Question: I want to do this in SSIS. My situation is a s follows.I have Supplier table and a table which has the supplier/product name and other details about the products. Both the table have a common column called SupplierName. Now I want to compare these two columns and if they are same then insert the ID from the Supplier Table into this second table where all are in one table.
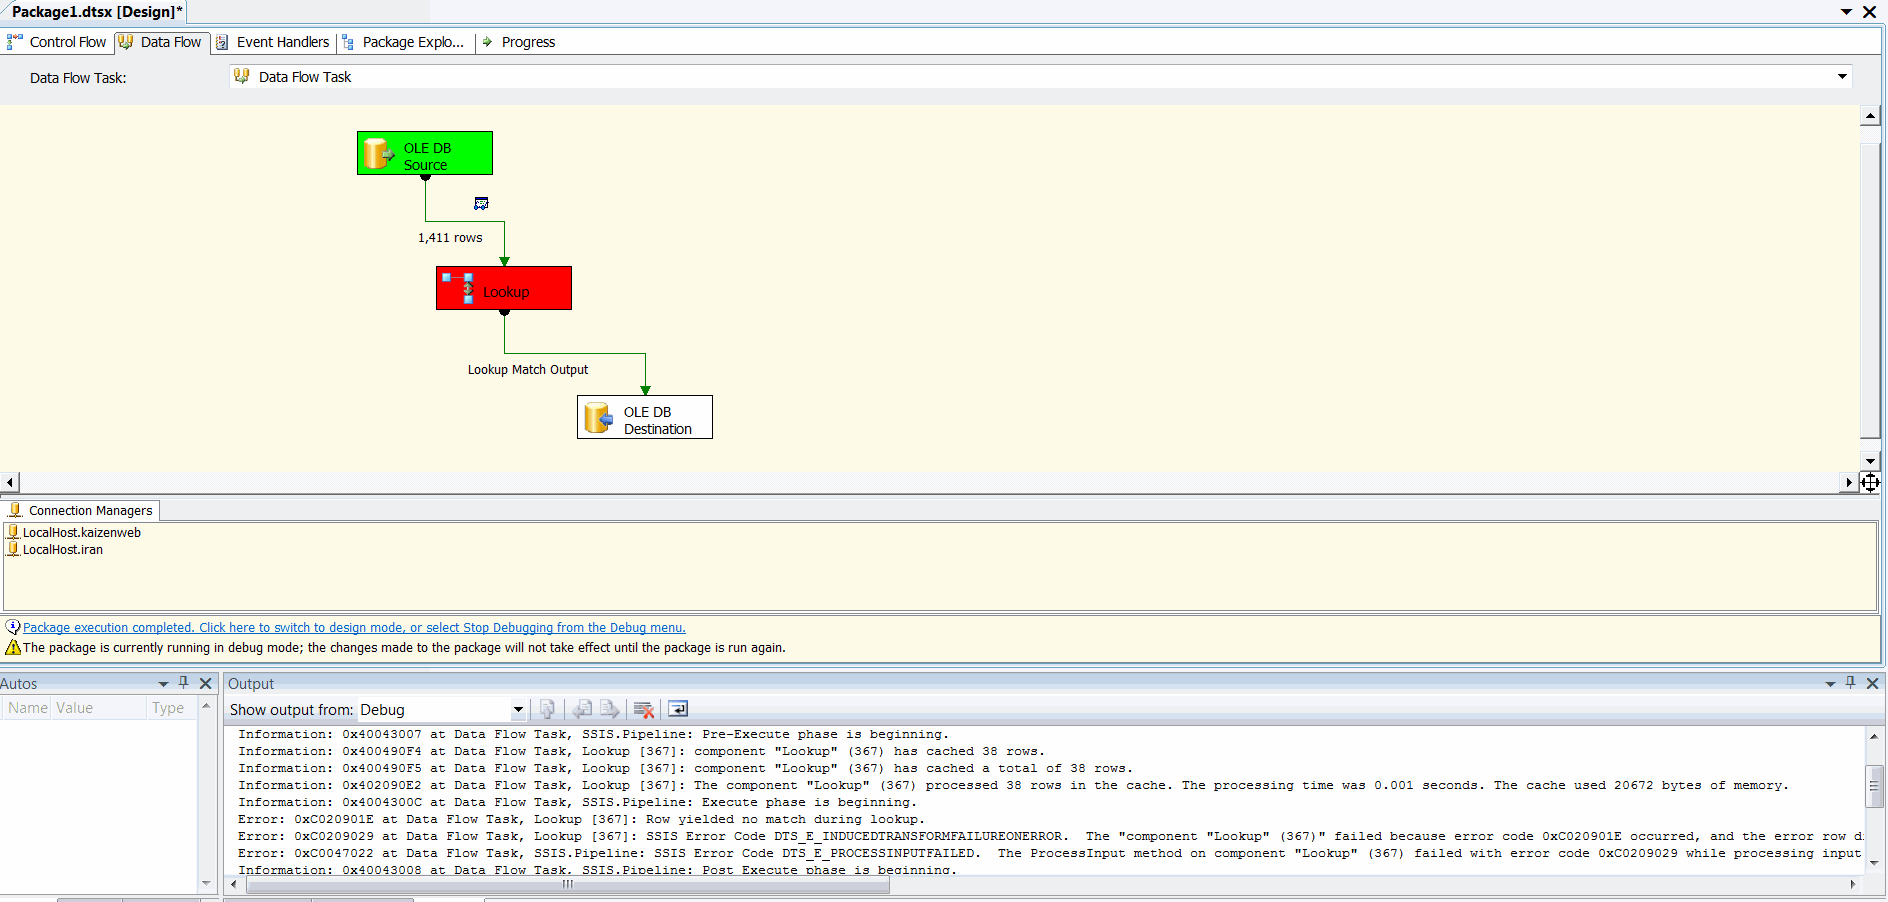
Answer: Use Lookup transformation.
You can lookup Supplier table from Product table based on Supplier Name and select Supplier ID as output.
This will add SupplierID along with other columns of Product table to the data pipeline.